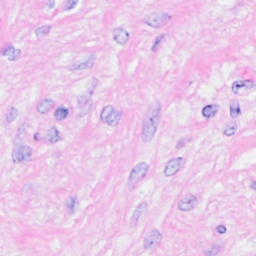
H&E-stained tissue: Breast